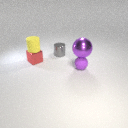
small yellow rubber cylinder above small red metal cube